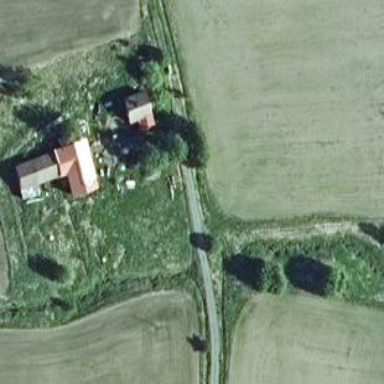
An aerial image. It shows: Farmyard area.